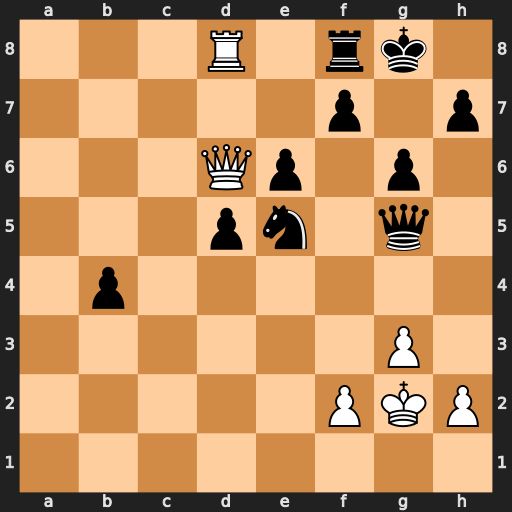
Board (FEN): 3R1rk1/5p1p/3Qp1p1/3pn1q1/1p6/6P1/5PKP/8
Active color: w
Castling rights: -
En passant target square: -
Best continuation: Qxf8#